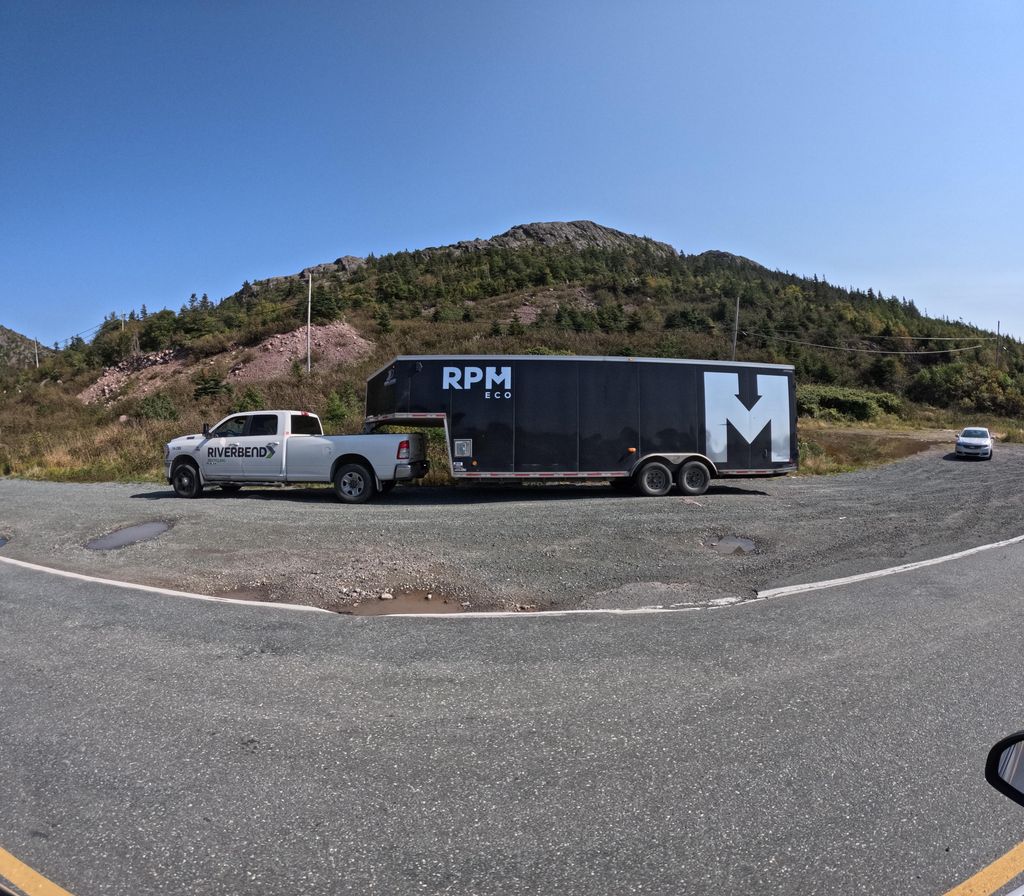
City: st_johns